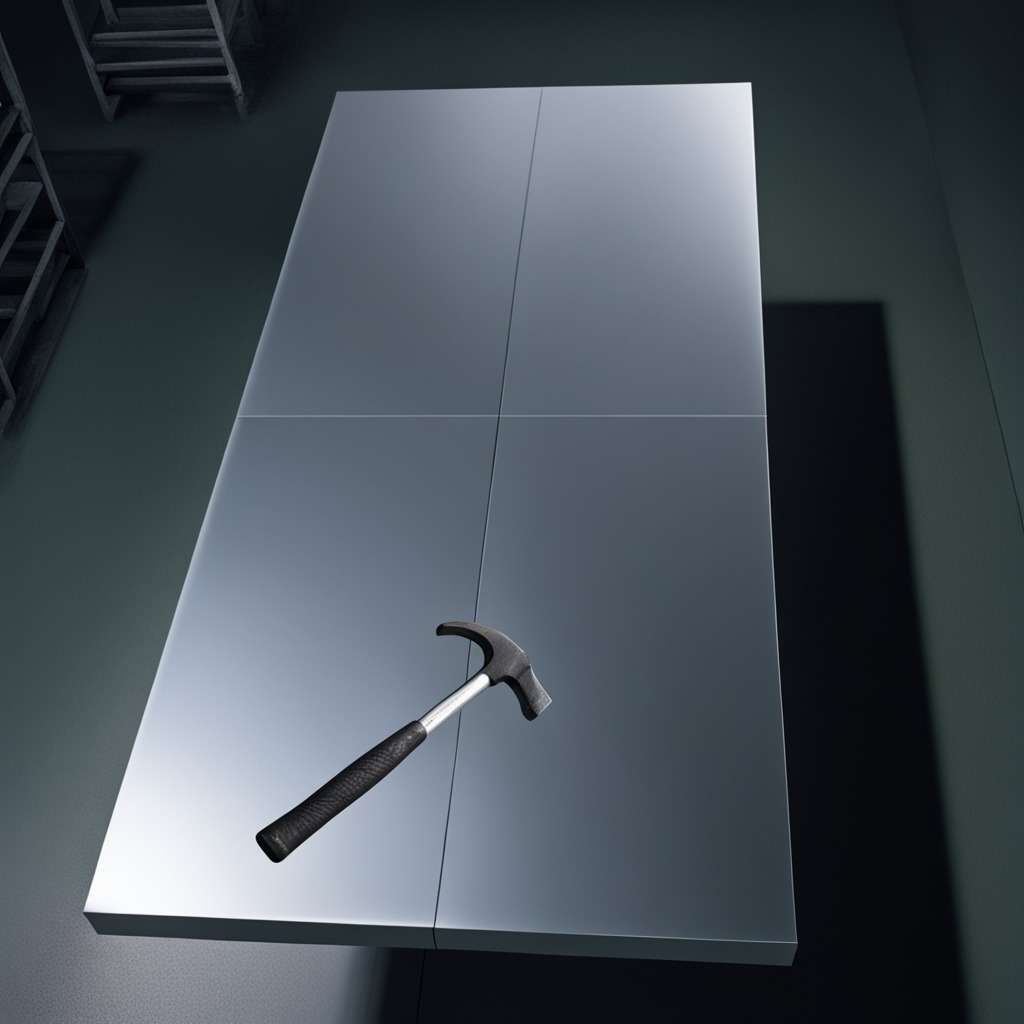
A hammer is lying on the tabletop in the basement.